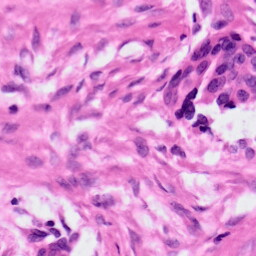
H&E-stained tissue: Ovarian